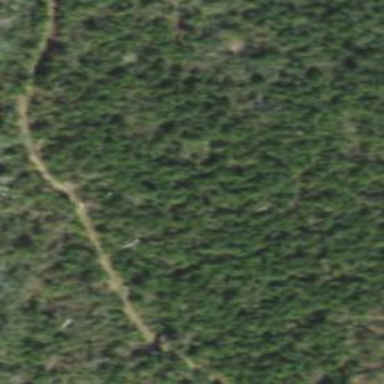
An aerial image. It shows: Forest dominated by needle-leaved trees.